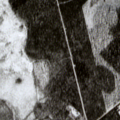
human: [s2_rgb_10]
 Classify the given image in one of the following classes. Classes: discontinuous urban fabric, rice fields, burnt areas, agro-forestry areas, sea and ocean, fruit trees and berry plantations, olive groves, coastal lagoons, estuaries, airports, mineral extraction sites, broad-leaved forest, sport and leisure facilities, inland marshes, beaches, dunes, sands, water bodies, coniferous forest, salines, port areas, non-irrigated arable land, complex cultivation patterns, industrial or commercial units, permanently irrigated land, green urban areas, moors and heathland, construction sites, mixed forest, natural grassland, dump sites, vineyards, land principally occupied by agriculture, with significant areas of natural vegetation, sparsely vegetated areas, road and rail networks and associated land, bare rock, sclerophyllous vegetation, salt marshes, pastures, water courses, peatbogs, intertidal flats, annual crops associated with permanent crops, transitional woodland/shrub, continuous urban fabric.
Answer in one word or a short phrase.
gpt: coniferous forest, transitional woodland/shrub, peatbogs